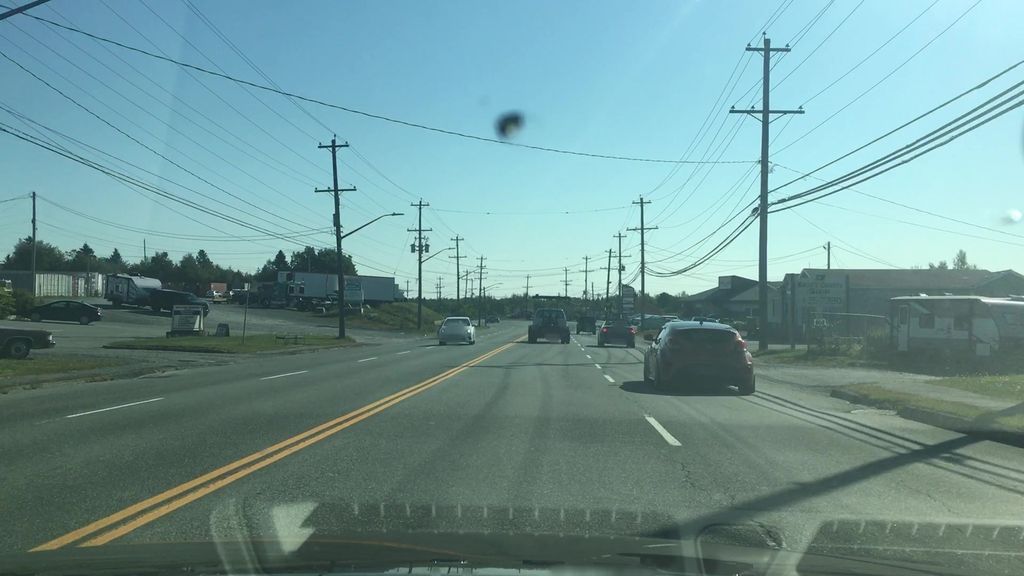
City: halifax